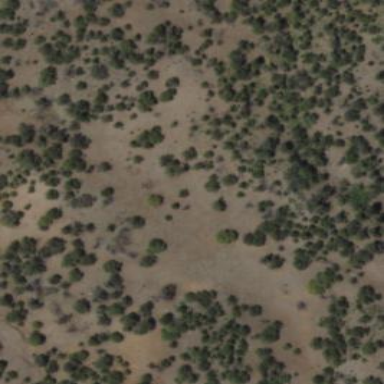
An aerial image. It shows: Area covered in scrub vegetation.